高一 · 立体几何学
在正方体 $A B C D-A_{1} B_{1} C_{1} D_{1}$ 中, $E, F$ 分别是 $A_{1} B_{1}, B_{1} C_{1}$ 的中点, 求异面直线 $D B_{1}$ 与 $E F$ 所成角的大小.
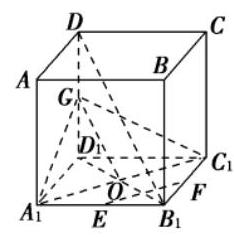
答案: 如图所示, 连接 $A_{1} C_{1}, B_{1} D_{1}$, 并设它们相交于点 $O$, 取 $D D_{1}$ 的中点 $G$, 连接 $O G, A_{1} G, C_{1} G$,

则 $O G / / B_{1} D$,

$E F / / A_{1} C_{1}$,

$\therefore \angle G O A_{1}$ 为异面直线 $D B_{1}$ 与 $E F$ 所成的角(或其补角).

$\because G A_{1}=G C_{1}, O$ 为 $A_{1} C_{1}$ 的中点,

$\therefore G O \perp A_{1} C_{1}$.

$\therefore$ 异面直线 $D B_{1}$ 与 $E F$ 所成的角为 $90^{\circ}$.